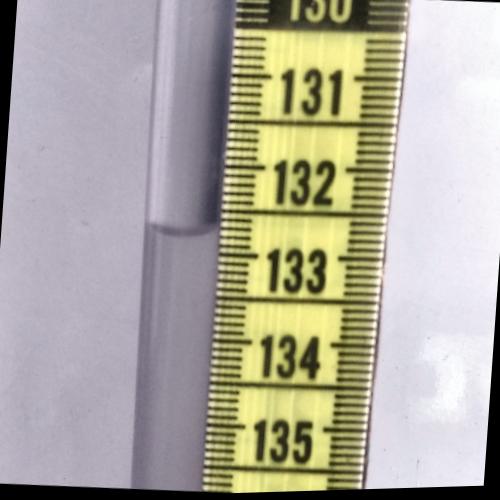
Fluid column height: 132.7 cm